Question: Hey I am having some trouble with my dropdown menu values that I retrieve from my database. I see two values instead of one.
'''
$con = mysqli_connect("localhost","root","") ;
$myDB = mysqli_select_db($con, "test");
$dbEnc = mysqli_set_charset($con, 'utf8');
$sqlSELECT = mysqli_query($con, 'SELECT class FROM disastergroups');
<!DOCTYPE html>
<html>
<head>
<title>test</title>
<meta http-equiv="content-type" content = "text/html; charset=utf-8"/>
</head>
<body>
<select name="test">
<option value="">Select...</option>
<?php while ($row1 = mysqli_fetch_array($sqlSELECT)): ;?>
<option><?php echo implode(" ", $row1); ?></option>
<?php endwhile;?>
</select>
<input type="submit" value="Submit Data">
</body>
</html>
'''
The image below shows the duplicates in the dropdown menu... how do I fix this?

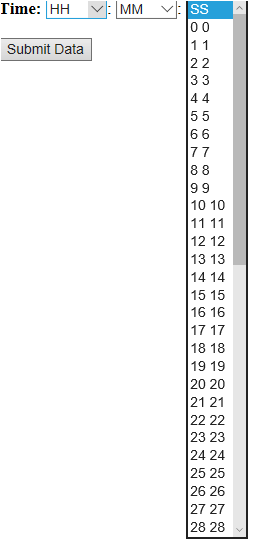
Answer: This is because the default of 'resulttype'for <URL>'. Change -
'''
while ($row1 = mysqli_fetch_array($sqlSELECT)):
'''
to
'''
while ($row1 = mysqli_fetch_array($sqlSELECT, MYSQLI_ASSOC)):
'''
Or, just use <URL>
'''
while ($row1 = mysqli_fetch_assoc($sqlSELECT)):
'''
so that you only get the 1 value, and you can remove the 'implode()' ->
'''
<option><?php echo $row1['class']; ?></option>
'''